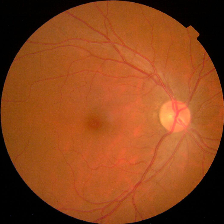
Diabetic retinopathy grade: No DR